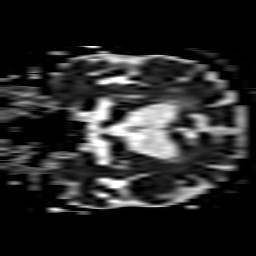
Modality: ADC
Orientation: coronal
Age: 70
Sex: male
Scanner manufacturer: philips
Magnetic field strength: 3 T
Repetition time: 4.057 s
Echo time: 0.05989 s